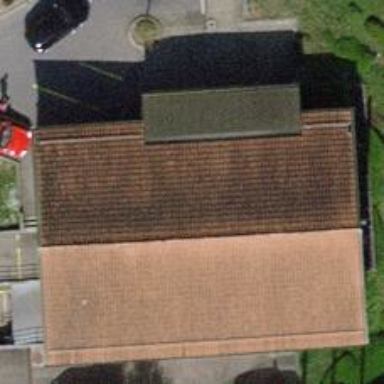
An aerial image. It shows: Post office.